Field crop: maize
Growth stage: 2
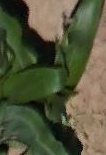
Species: maize